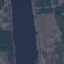
Label: River